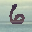
Label: 6